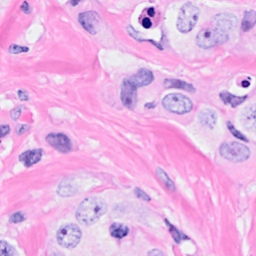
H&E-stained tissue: Breast